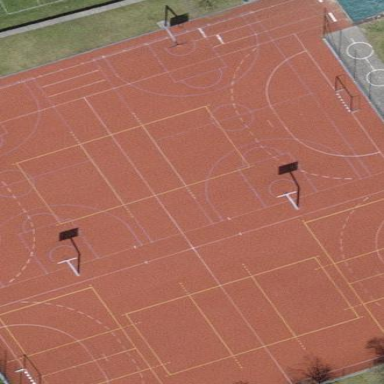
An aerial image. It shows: Pitch designated for leisure activities. This multipurpose area is suitable for basketball and soccer.